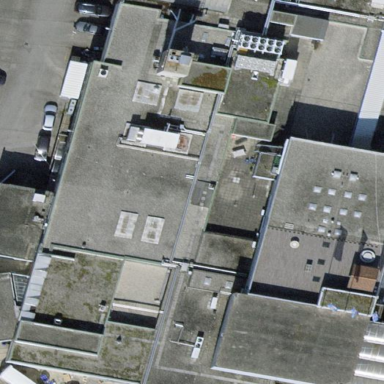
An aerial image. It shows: Industrial building.